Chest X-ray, AP view. Patient: 4 years old, sex F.
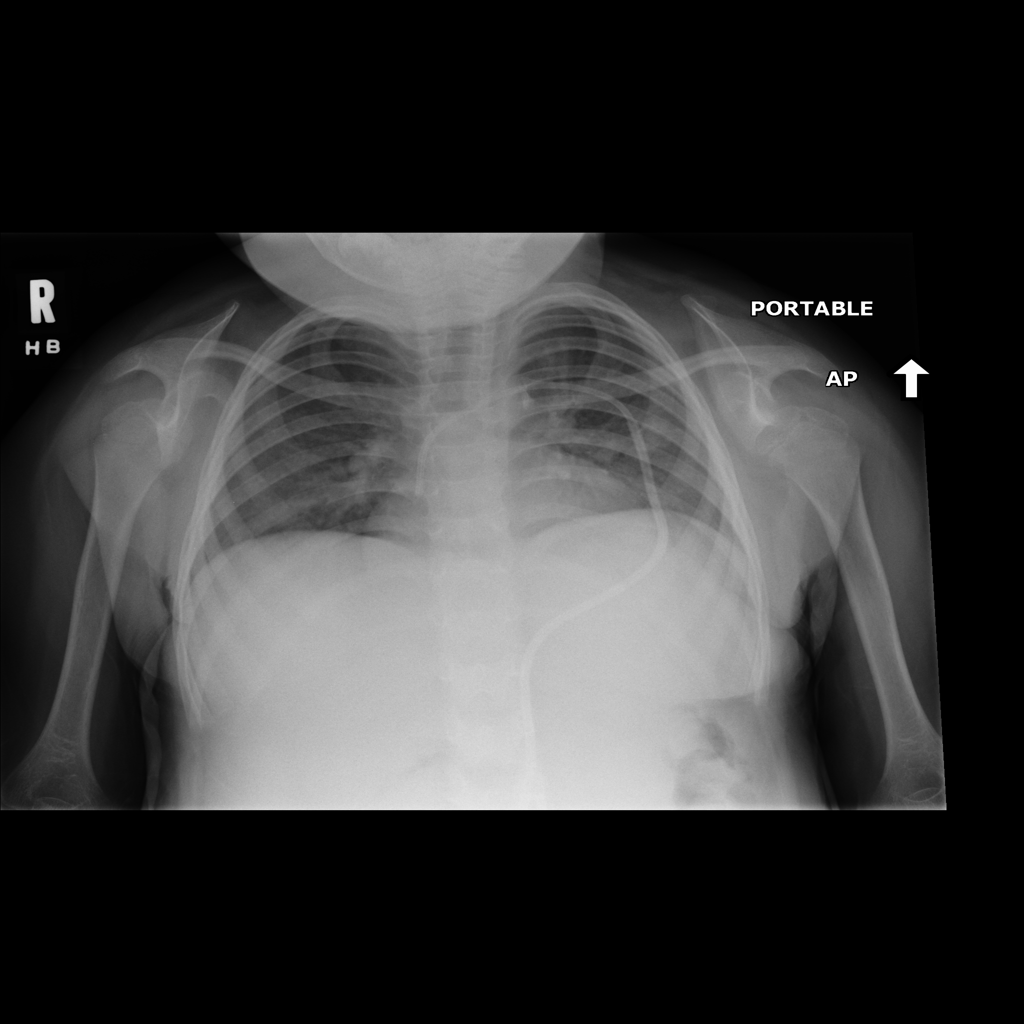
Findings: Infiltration